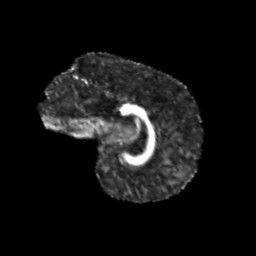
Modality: FA
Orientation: sagittal
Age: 12
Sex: female
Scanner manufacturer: siemens
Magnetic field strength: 3 T
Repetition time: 3.8 s
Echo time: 0.07 s